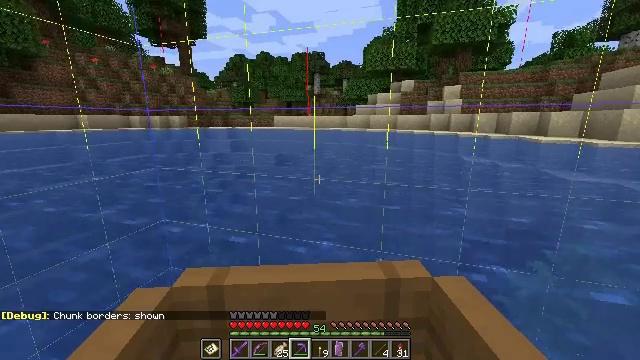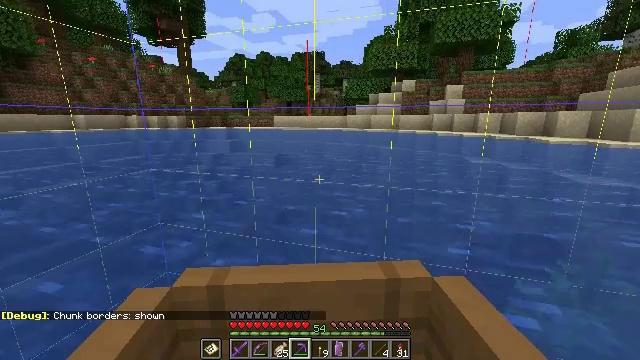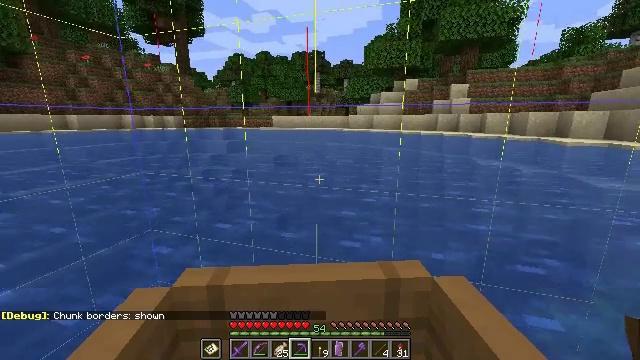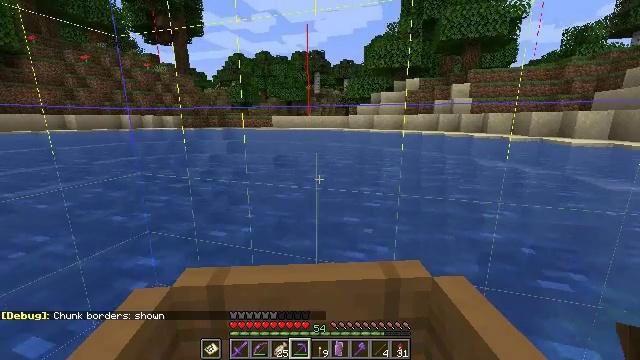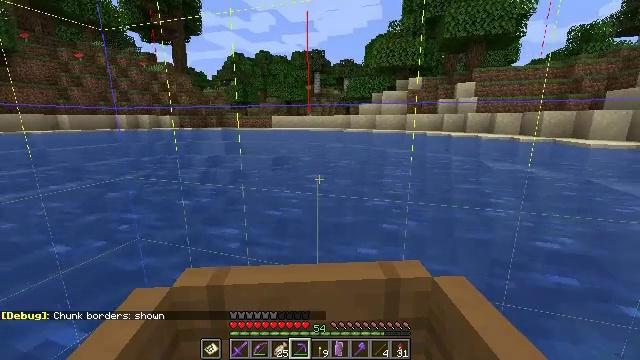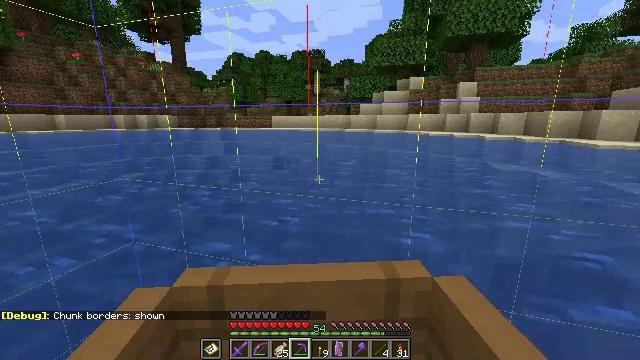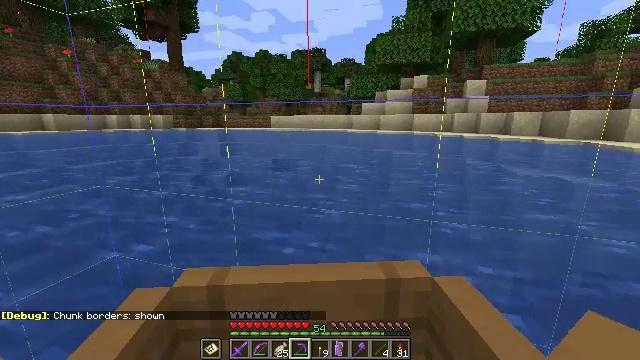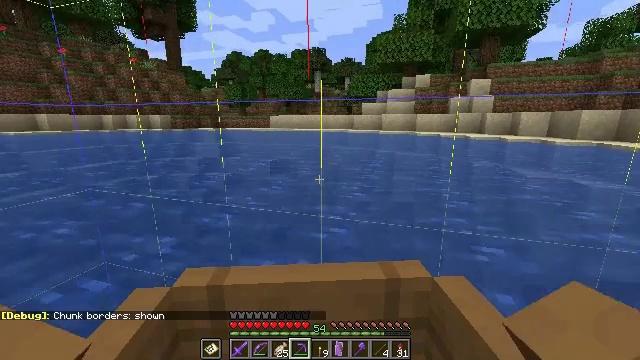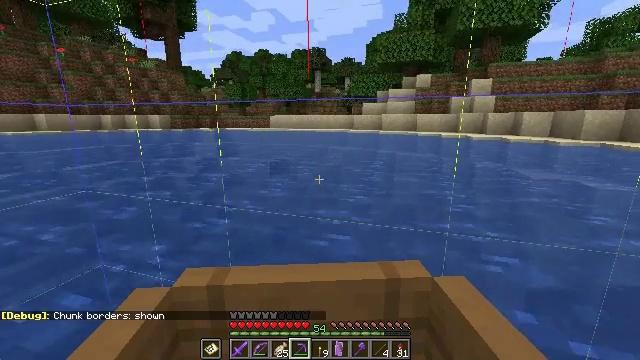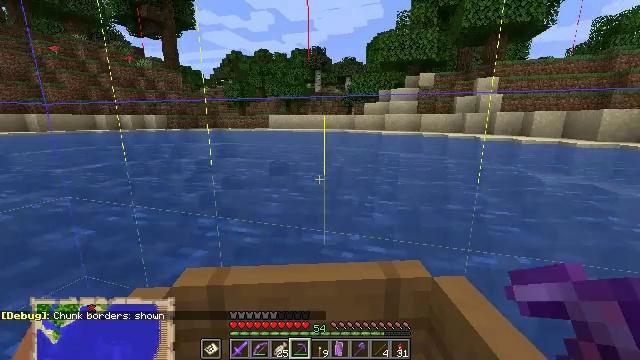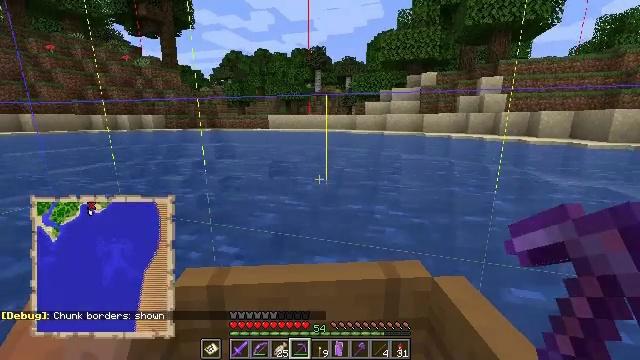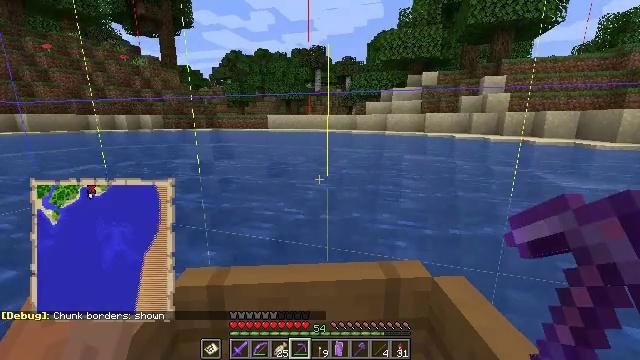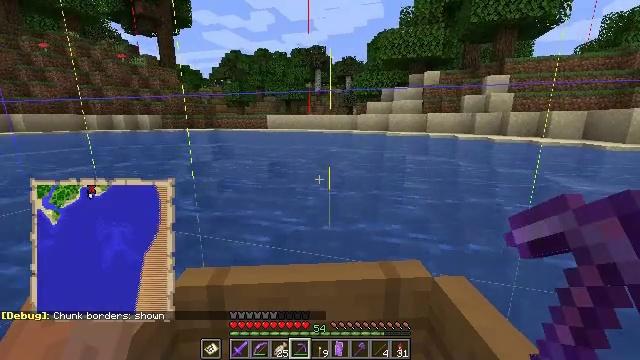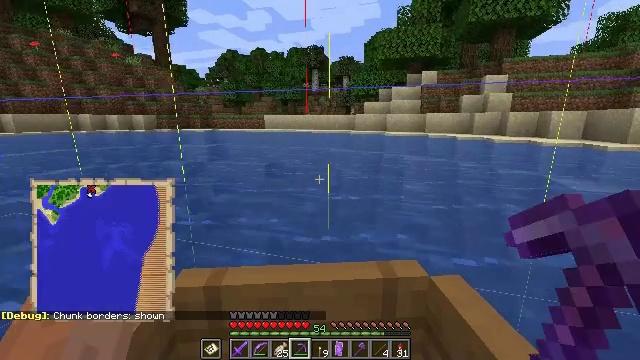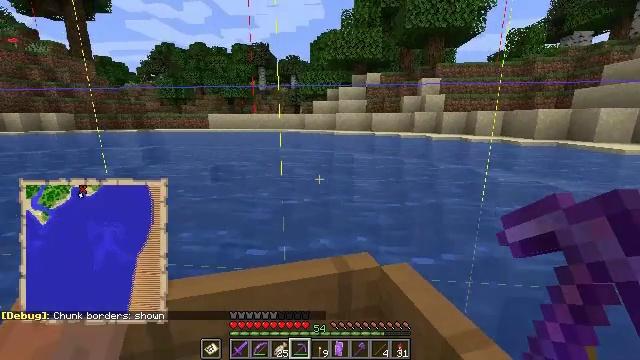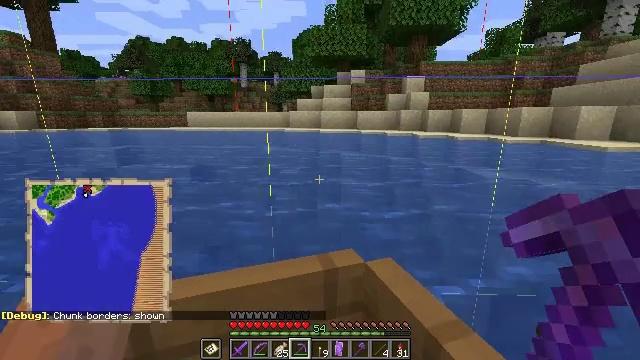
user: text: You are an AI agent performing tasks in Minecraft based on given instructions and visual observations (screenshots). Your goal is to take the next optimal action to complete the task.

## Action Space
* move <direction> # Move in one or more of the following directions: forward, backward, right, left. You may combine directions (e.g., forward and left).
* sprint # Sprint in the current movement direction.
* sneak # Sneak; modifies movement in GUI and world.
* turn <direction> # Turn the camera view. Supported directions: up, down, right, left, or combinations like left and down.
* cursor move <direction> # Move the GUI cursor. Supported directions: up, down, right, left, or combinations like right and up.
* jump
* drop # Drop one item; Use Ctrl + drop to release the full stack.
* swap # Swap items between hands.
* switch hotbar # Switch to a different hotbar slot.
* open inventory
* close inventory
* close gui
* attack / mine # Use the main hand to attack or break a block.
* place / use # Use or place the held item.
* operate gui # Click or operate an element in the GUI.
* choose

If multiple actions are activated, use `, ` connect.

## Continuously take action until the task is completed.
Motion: motion action
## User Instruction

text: Collect sand to make glass.
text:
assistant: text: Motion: move forward
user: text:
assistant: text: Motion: move forward
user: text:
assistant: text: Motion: move forward
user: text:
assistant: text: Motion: move forward
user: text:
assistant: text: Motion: move forward
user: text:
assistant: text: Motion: move forward
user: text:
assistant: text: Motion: no_op
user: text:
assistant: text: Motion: no_op
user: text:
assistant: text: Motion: no_op
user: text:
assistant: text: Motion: no_op
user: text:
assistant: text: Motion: no_op
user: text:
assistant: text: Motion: no_op
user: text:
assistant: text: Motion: no_op
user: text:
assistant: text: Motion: turn right
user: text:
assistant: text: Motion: move forward, turn right
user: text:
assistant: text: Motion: move forward
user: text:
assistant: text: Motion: move forward
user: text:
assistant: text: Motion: move forward and move right
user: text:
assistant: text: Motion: move forward and move right
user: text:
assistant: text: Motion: move forward
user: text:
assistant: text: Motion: move forward
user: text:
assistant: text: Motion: move forward
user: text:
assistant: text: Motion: move forward
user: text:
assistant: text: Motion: move forward
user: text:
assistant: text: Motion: no_op
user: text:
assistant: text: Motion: no_op
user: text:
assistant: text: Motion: no_op
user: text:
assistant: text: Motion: turn left
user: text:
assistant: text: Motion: no_op
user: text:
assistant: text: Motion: no_op